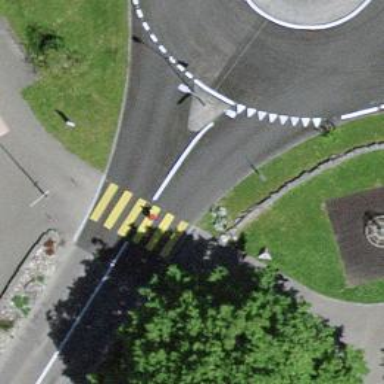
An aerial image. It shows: Uncontrolled road crossing.